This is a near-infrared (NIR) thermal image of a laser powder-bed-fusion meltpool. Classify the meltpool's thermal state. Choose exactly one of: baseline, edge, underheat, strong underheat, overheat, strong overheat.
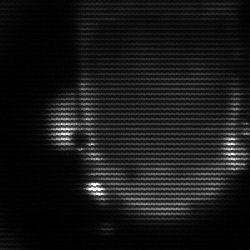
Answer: baseline